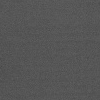
Atmospheric dust classification: dusty